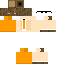
A female human skin with pale skin, wearing blonde bald dressed in a blue hoodie and black pants, featuring a closed mouth.